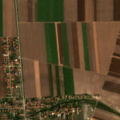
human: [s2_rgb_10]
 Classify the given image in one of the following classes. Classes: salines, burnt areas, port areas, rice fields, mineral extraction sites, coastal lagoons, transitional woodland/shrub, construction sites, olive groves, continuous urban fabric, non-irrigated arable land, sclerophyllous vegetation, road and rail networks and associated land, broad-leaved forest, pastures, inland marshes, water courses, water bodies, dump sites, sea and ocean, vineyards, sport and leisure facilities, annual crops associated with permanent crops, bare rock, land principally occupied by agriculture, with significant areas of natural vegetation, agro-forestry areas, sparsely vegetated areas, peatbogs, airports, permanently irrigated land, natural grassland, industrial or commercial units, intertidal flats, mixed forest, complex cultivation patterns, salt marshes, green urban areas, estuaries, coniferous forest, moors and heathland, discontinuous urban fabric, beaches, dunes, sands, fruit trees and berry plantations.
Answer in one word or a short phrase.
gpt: discontinuous urban fabric, non-irrigated arable land